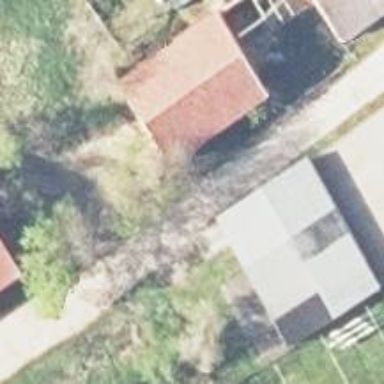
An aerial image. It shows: Garage.